三年级 · 度量几何学
在一个长方形中剪去一个长 4 厘米、宽 2 厘米的小长方形, 如下图有三种不同的方案, 剩下部分的面积和周长相比,

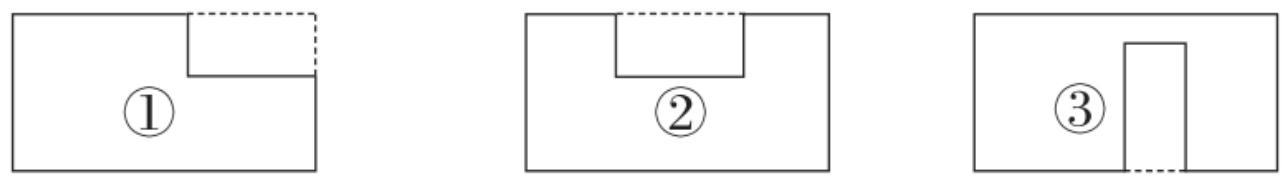
A. 面积相等, 图(1)的周长最长
B. 面积相等, 图(2)的周长最长
C. 面积相等，图(3)的周长最长
D. 面积和周长都相等
答案: C